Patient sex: F
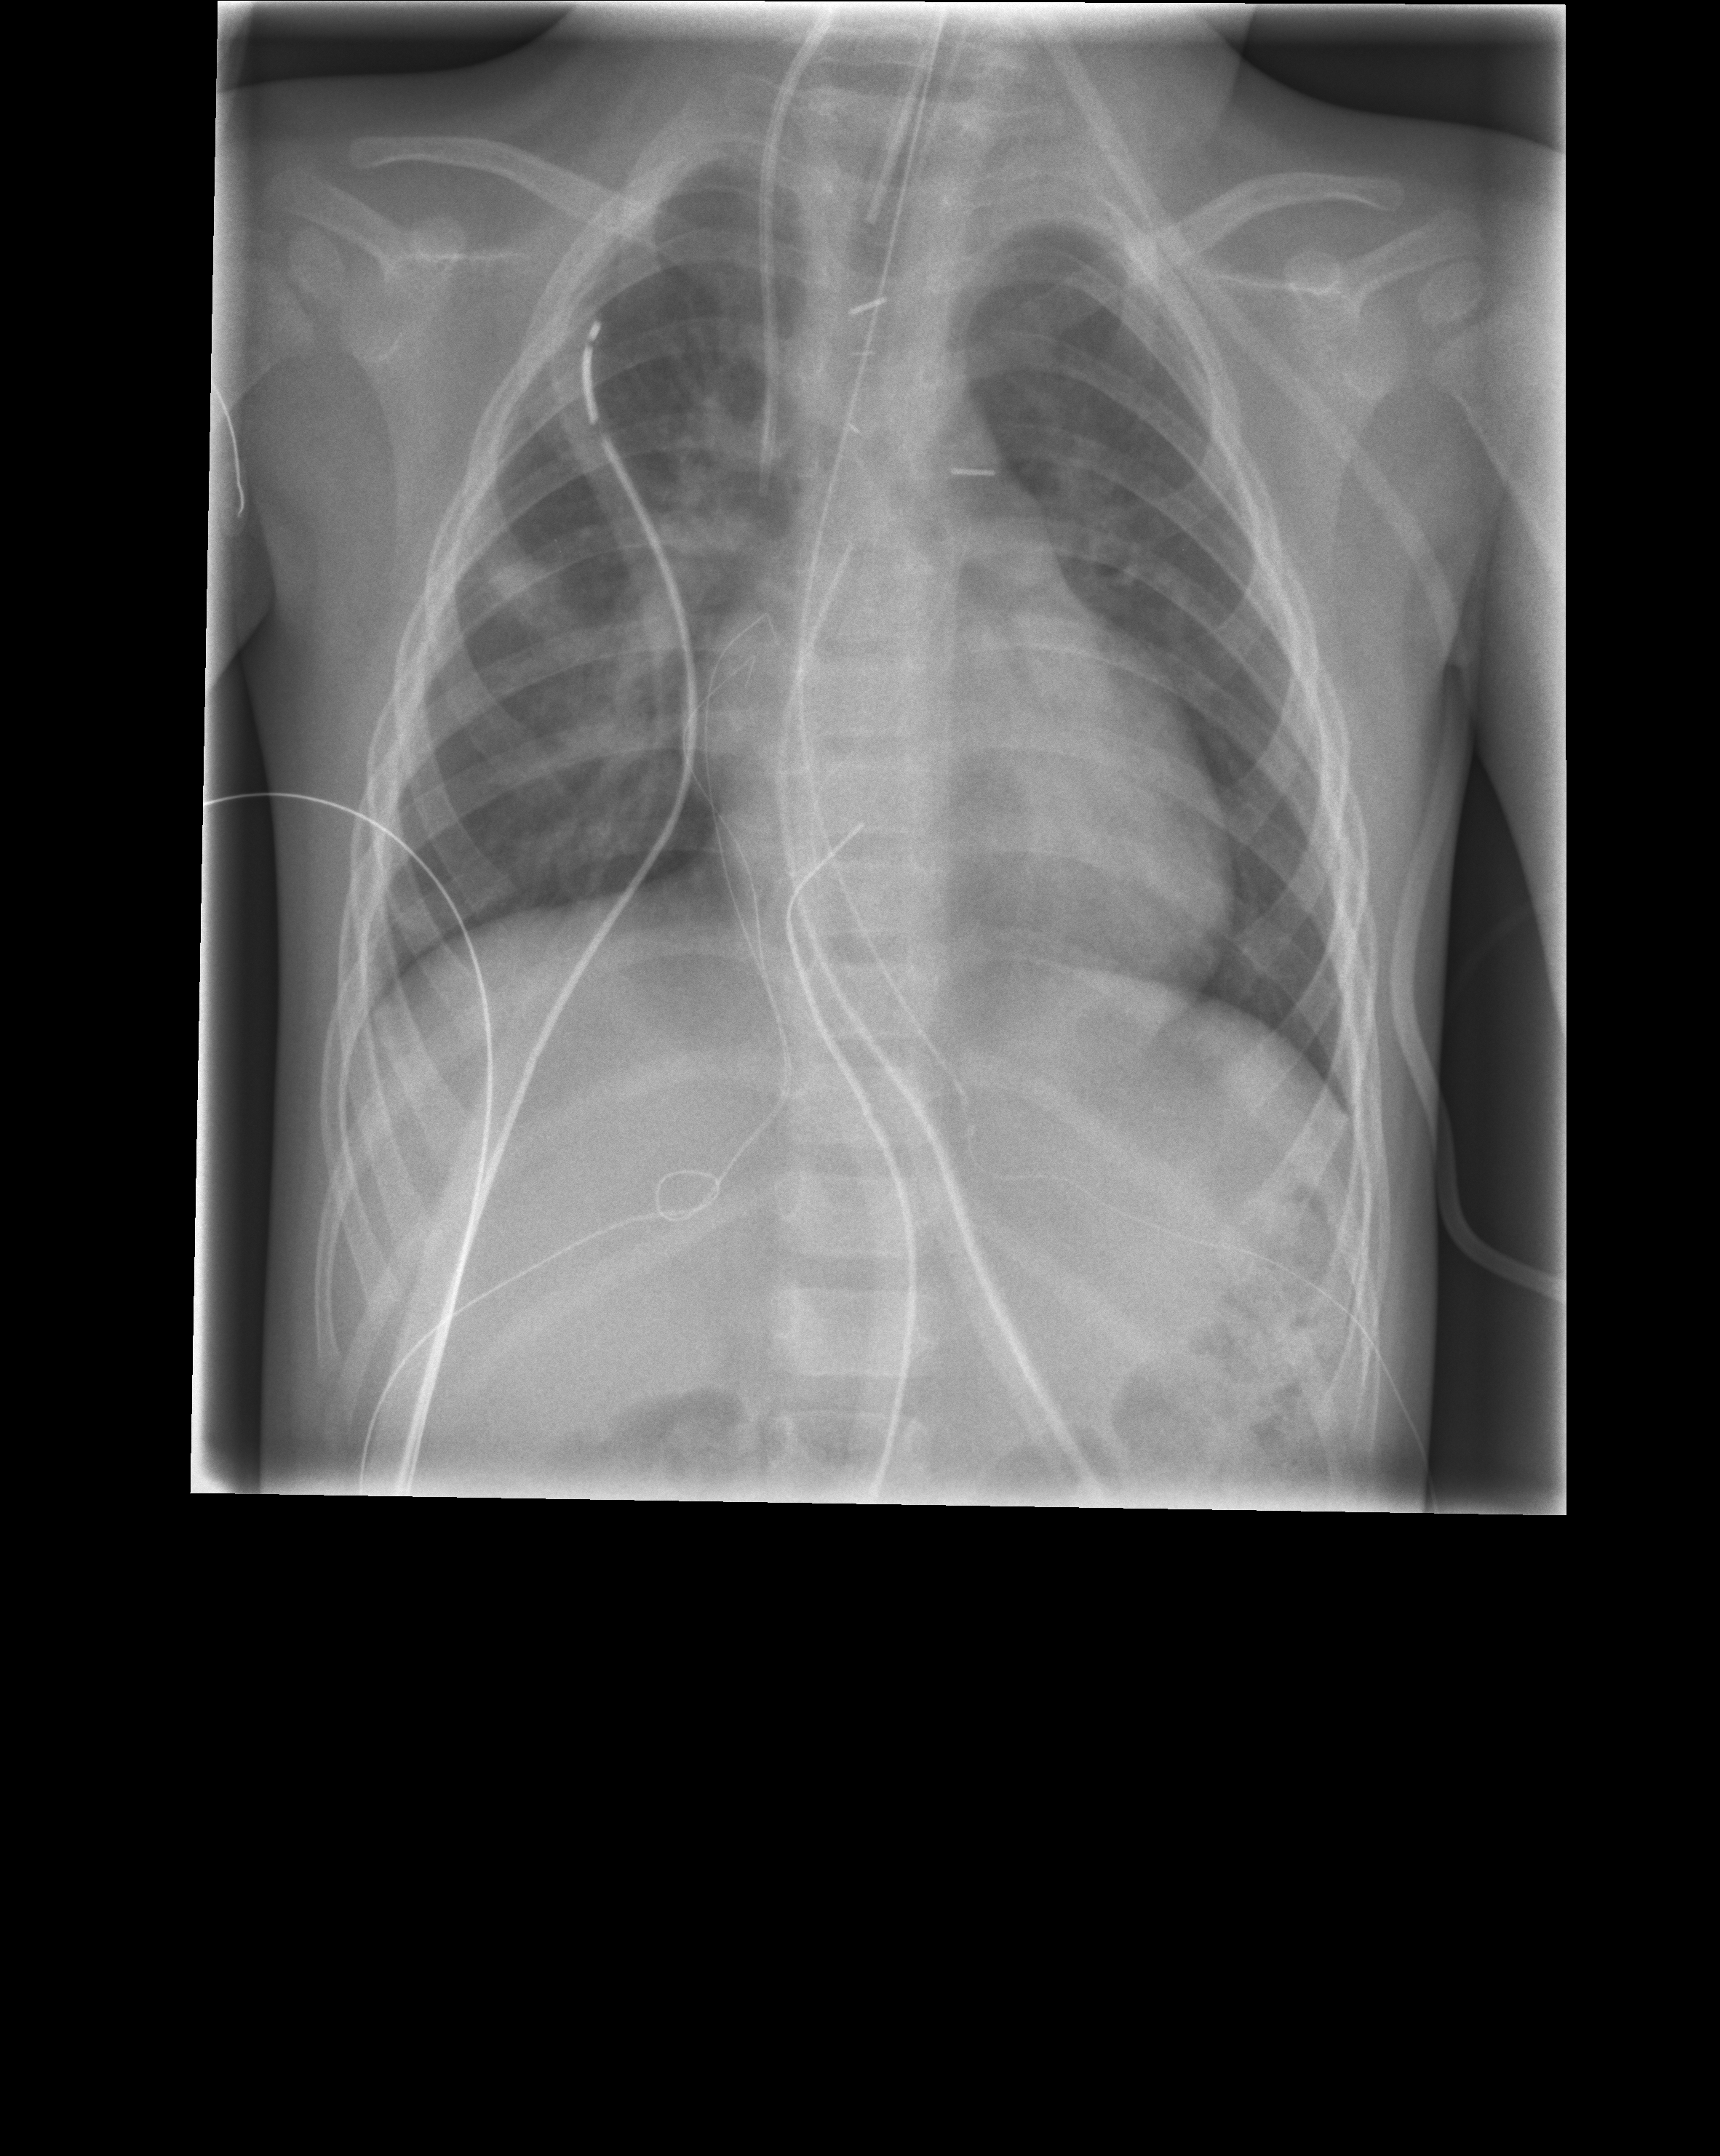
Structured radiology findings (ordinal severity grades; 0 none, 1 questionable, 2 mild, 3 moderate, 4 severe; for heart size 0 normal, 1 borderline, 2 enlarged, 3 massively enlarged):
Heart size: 2
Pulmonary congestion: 2
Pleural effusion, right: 0
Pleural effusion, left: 0
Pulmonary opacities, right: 0
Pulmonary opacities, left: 0
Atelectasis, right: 2
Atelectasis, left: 2